Question: I have a data frame with the letters of the English alphabet and their frequency. Now it would be nice to also know the frequency of the vowels and the consonants and the total number of occurrences - and since I want to plot all of this information, I need it to be in one data frame.
So I often find myself in a situation like this:
'''
df <- data.frame(letter = letters, freq = sample(1:100, length(letters)))
df_vowels <- data.frame(letter = "vowels", freq = sum(df[df$letter %in% c("a", "e", "i", "o", "u"), ]$freq))
df_consonants <- data.frame(letter = "consonants", freq = sum(df[!df$letter %in% c("a", "e", "i", "o", "u"), ]$freq))
df_totals <- data.frame(letter = "totals", freq = sum(df$freq))
df <- rbind(df, df_vowels, df_consonants, df_totals)
'''
Am I doing this the right way or is there a more elegant solution for this?
Basically, I want to add new categories (rows) to the data frame. In this very simple example, it's simply summarized data.
(For time series plots I'm using the aggregate function.)

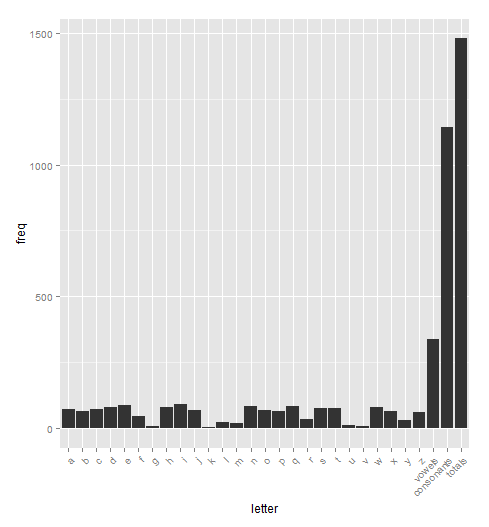
Answer: EDIT: here's a pretty elegant answer to the third version of your question:
'''
df <- data.frame(letter = letters, freq = sample(1:100, length(letters)),
stringsAsFactors=F)
df = df %>% group_by(letter) %>% summarize(freq = sum(freq))
df.tots = df %>% group_by(is_vowel = letter %in% c('a','e','i','o','u')) %>%
summarize(freq=sum(freq))
# Now we just rbind your three summary rows onto the df, then pipe it into your ggplot
df %>%
rbind(c('vowels', df.tots[df.tots$is_vowel==T,]$freq)) %>%
rbind(c('consonants', df.tots[df.tots$is_vowel==F,]$freq)) %>%
rbind(c('total', sum(df.tots$freq))) %>%
ggplot( ... your_ggplot_command_goes_here ...)
#qplot(data=..., x=letter, y=freq, stat='identity', geom='histogram')
# To keep your x-axis in order, i.e. our summary rows at bottom,
# you have to explicitly set order of factor levels:
# df$letter = factor(df$letter, levels=df$letter)
'''

Notes:
1. We needed data.frame(... stringsAsFactors=F) so we could later append the rows 'vowels', 'consonants', 'total' because those wouldn't occur in the factor levels of 'letters'
2. Note that dplyr group_by(is_vowel = ...) allows us to simultaneously insert a new column (mutate), then split on that expression (group_by), all in one compact line. Neat. Never knew could do that.
3. You should be able to get bind_rows working at the end, I couldn't.
---
EDIT: second version. You were saying you want to do an aggregation so we take it each letter has >1 record in df. You seem to be just splitting your df into vowels and consonants, then merging again, so I don't see that new colunms are necessary, other than 'is_vowel'. One way is with dplyr:
'''
require(dplyr)
# I don't see why you don't just overwrite df here with df2, the df of totals...
df2 = df %>% group_by(letter) %>% summarize(freq = sum(freq))
letter freq
1 a 150
2 b 33
3 c 54
4 d 258
5 e 285
6 f 300
7 g 198
8 h 27
9 i 36
10 j 189
.. ... ...
# Now add a logical column, so we can split on it when aggregating
# df or df2 ....
df$is_vowel = df$letter %in% c('a','e','i','o','u')
# Then your total vowels are:
df %>% filter(is_vowel==T) %>% summarize(freq = sum(freq))
freq
312
# ... and total consonants ...
df %>% filter(is_vowel==F) %>% summarize(freq = sum(freq))
freq
1011
'''
here's another way, a one-liner if you want to avoid dplyr:
'''
split(df, df$letter %in% c("a", "e", "i", "o", "u") )
'''
By the way, you can form the list(/set) of consonants more easily by just subtracting vowels from all letters:
'''
setdiff(letters, c("a", "e", "i", "o", "u"))
# "b" "c" "d" "f" "g" "h" "j" "k" "l" "m" "n" "p" "q" "r" "s" "t" "v" "w" "x" "y" "z"
'''